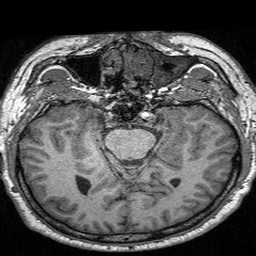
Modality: T1w
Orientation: coronal
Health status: ill
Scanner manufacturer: siemens
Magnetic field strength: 3 T
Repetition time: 2.3 s
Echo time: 0.00298 s